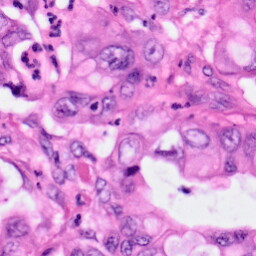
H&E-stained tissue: Pancreatic